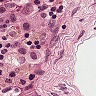
Metastatic tissue present: yes